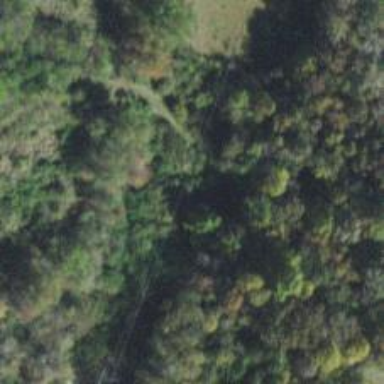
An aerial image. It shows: Path.